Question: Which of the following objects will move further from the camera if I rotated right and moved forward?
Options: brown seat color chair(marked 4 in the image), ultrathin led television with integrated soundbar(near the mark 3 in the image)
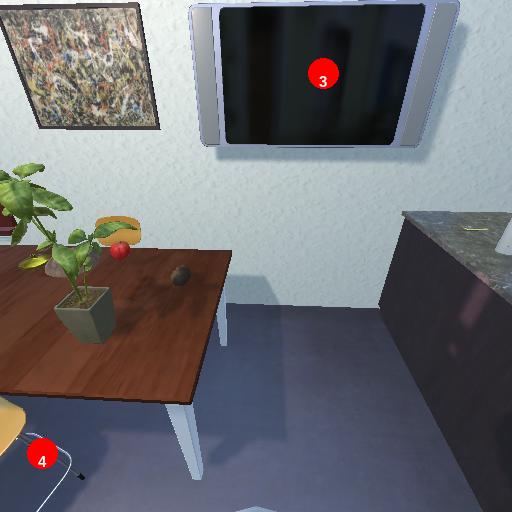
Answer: brown seat color chair(marked 4 in the image)